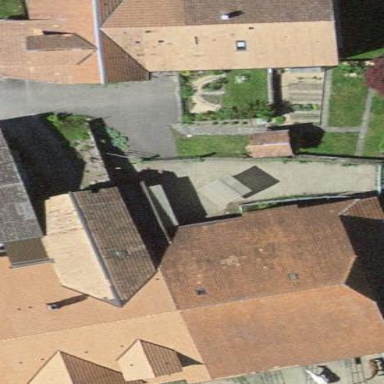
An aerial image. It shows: Shed building.